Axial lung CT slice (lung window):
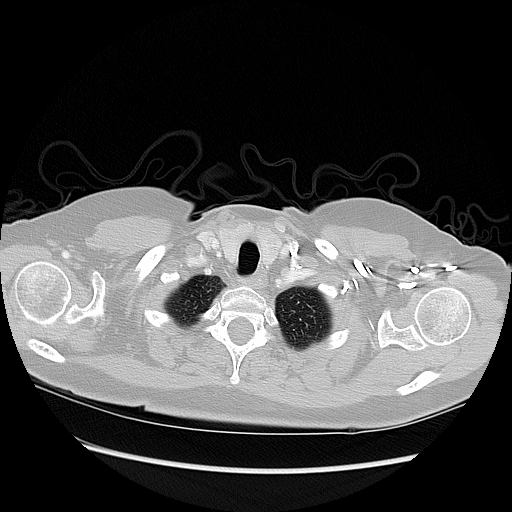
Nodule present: no